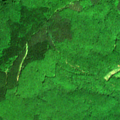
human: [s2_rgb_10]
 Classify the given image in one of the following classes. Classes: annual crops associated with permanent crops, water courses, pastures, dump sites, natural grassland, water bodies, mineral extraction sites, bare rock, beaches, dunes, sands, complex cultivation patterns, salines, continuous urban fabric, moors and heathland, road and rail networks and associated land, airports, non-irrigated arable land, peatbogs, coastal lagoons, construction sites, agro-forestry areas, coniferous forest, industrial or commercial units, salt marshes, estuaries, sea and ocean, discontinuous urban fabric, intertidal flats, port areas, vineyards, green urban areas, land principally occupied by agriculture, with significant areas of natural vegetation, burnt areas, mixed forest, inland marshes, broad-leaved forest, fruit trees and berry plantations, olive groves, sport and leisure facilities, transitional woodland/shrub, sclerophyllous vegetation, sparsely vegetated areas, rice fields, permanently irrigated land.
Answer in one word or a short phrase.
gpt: broad-leaved forest, coniferous forest, mixed forest